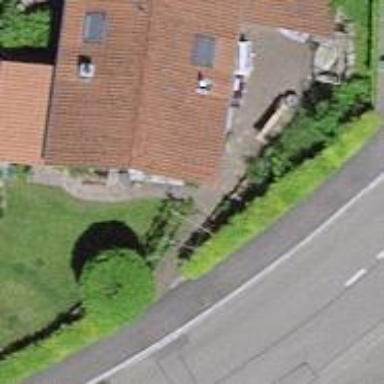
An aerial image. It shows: Simple house.